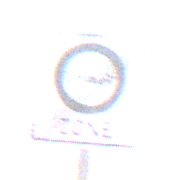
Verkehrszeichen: EndeUmweltzone
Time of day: MorningAfternoon
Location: Outdoor (Nature)
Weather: Clear
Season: NotSpecified
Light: Natural